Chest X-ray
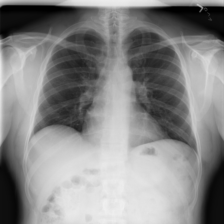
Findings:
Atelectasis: negative
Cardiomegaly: negative
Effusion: negative
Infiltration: negative
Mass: negative
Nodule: negative
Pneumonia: negative
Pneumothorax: negative
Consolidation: negative
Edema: negative
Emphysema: negative
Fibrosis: negative
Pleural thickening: negative
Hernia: negative